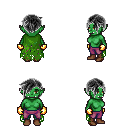
a pixel art fantasy rpg character, female body template, orc, green skin, green tattered cape, magenta pants, gray pixie cut hairstyle, gold gloves, brown shoes, four views (front, back, left, right), 2x2 character sprite sheet, small pixel art, hard edges, no anti-aliasing